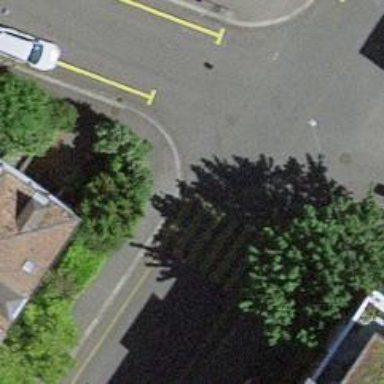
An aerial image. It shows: Unmarked zebra crossing on the road.